Question:
I,m trying to get these figures together in one figure, but I would like to have a shared x-axis below all 3, without the last figure to have a different size than the other 2. Similar for the middle figure with the legend, I would like the legend to be outide the 6 figure, without affecting the size of one of the figures.
I use arrangeGrob(plot1, plot2, ...., plot6) right now.
If anyone has a sollution, please let me know.
Thank you in advance!
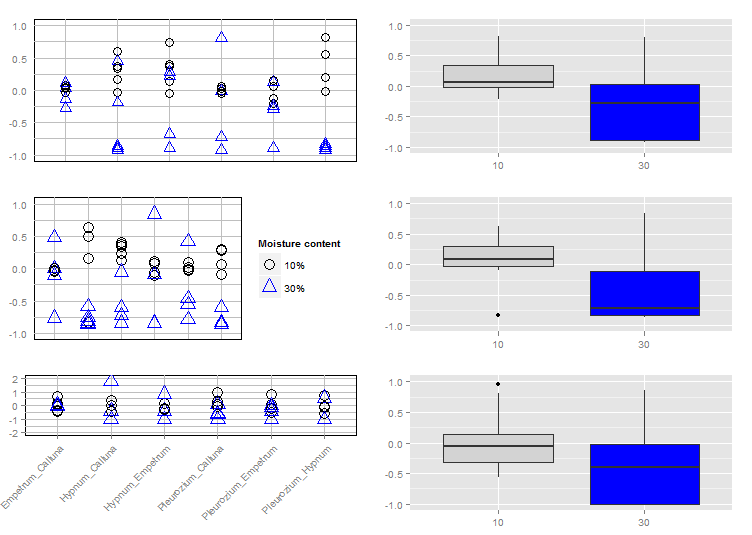
Answer: use 'ggplot::facet_grid' to share the axis and 'gridExtra::grid.arrange' to plot them side by side
'''
data(mtcars)
require(ggplot2)
require(gridExtra)
p1 <- ggplot(mtcars, aes(x = factor(vs), y = mpg)) +
geom_boxplot() +
facet_grid(cyl~.)
# Hope that i understood your question about the legend correctly
p2 <- ggplot(mtcars, aes(x = gear, y = mpg, col = factor(vs))) +
geom_point() +
facet_grid(cyl~.)
grid.arrange(p1,p2, nrow=1)
'''